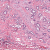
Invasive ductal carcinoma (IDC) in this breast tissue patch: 1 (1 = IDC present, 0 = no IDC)